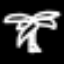
Label: palm tree